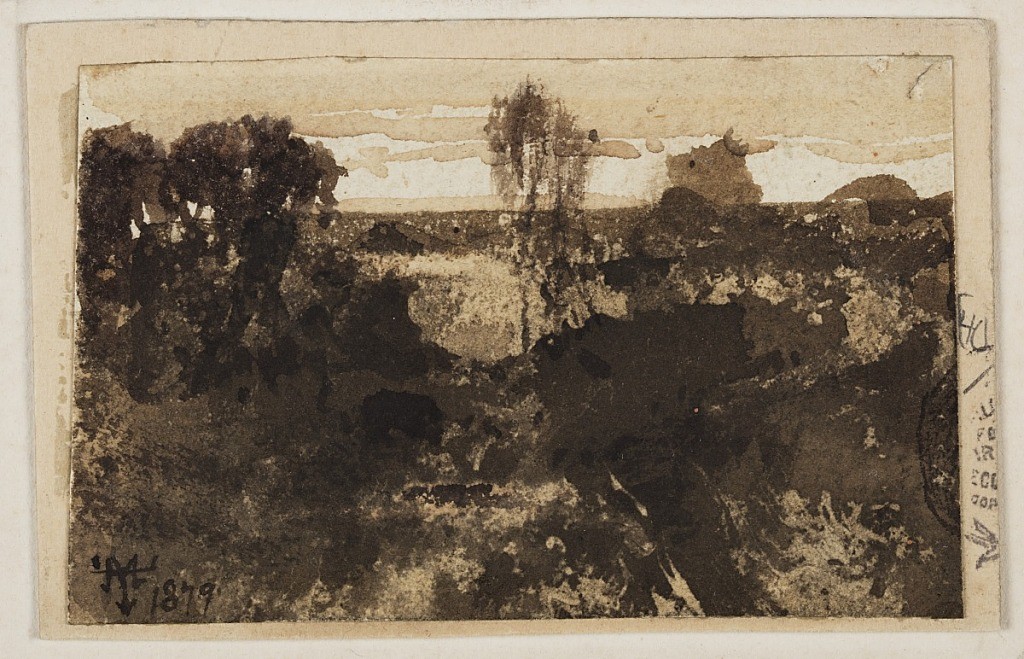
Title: The Grand Canyon
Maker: Thomas Moran, American, b. Britain, 1837–1926
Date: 1879
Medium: Brush and brown ink and wash, over traces of graphite on cream-colored wove paper
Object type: Drawing
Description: Horizontal view of distant vista, seen through troups of trees.